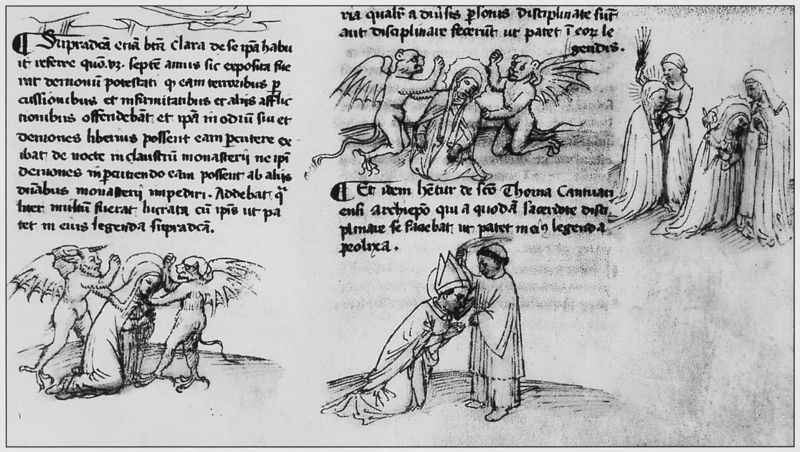
Titel: ms. 1574
Künstler: Cristoforo Cortese
Institution: Bologna, Biblioteca Universitaria
Schlagwörter: angriff, flügel, kampf, mann, weiß, frauen, frau, männer, schwarz, zeichnung, bibel, horn, geistlicher, kutte, blatt, engel, schwanz, schrift, bilder, bischof, papst, tusche, buch, religion, druck, radierung, stich, seite, text, knien, konturen, strafe, peitsche, dämon, heiligenschein, teufel, versuchung, mönch, heilige, maria, madonna, magdalena, sünde, maria magdalena, rute, handschrift, dämonen, zeichnungen, tonsur, latein, buchmalerei, graz, kupfersich, qualen, manuskript, geißelung, sünder, geißel, bestrafung, dämone, geißeln, pein, buße, fraurn, d, #schrift, kasteien, irn